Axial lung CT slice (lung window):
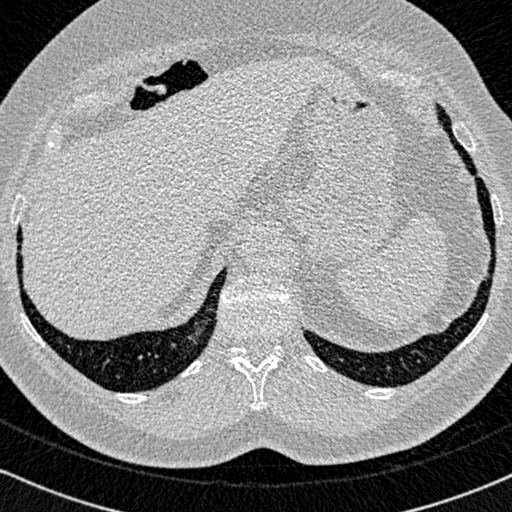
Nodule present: no